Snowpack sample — Loveland Pass, Silver Plume, Colorado, USA (1/12/25, 11:40 AM MST)
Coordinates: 39.66, -105.88
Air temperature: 7 °F
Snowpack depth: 140 cm
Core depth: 10 cm
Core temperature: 41 °F
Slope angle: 11°, slope face: 30°
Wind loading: high
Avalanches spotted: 2
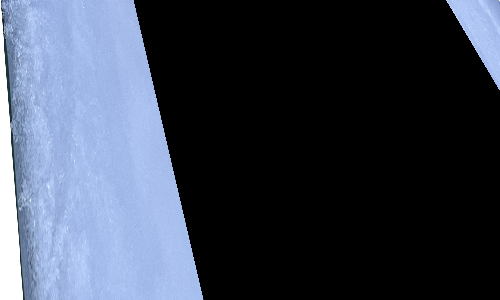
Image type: core
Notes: Pilot using slightly modified coring method that took too large segment for snow profile picturing, advised not to use in higher level models. Two avalanche on south face nearby, partially cloudy with light snow in the last 24 hours. Lots of wind loading on eastern features.